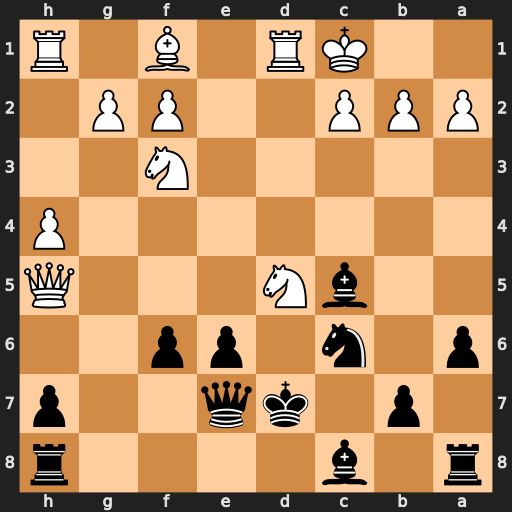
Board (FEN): r1b4r/1p1kq2p/p1n1pp2/2bN3Q/7P/5N2/PPP2PP1/2KR1B1R
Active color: b
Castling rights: -
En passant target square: -
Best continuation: exd5 Rxd5+ Bd6